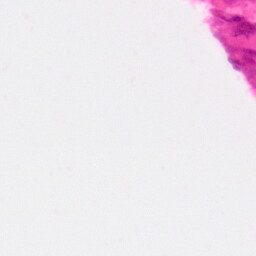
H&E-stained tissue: Colon